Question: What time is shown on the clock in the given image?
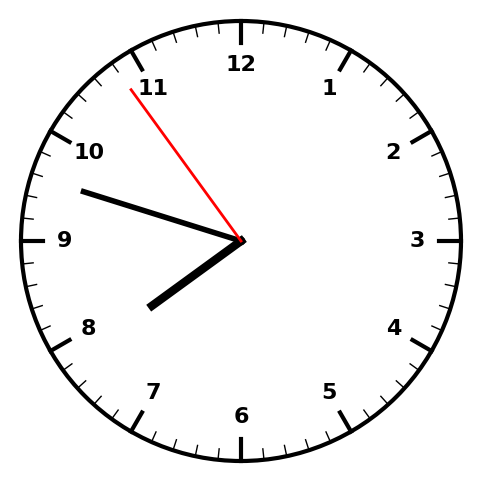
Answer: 07:47:54